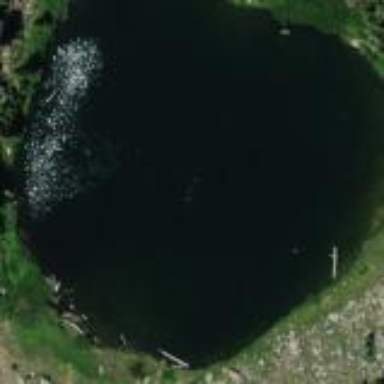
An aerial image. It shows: Serene lake.